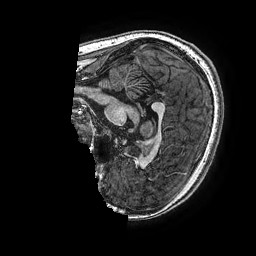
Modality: T1w
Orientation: sagittal
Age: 13
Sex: male
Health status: ill
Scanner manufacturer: ge
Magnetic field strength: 3 T
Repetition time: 0.00766 s
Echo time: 0.003476 s